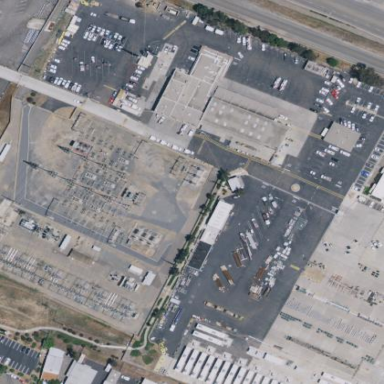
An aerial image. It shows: Utility area.